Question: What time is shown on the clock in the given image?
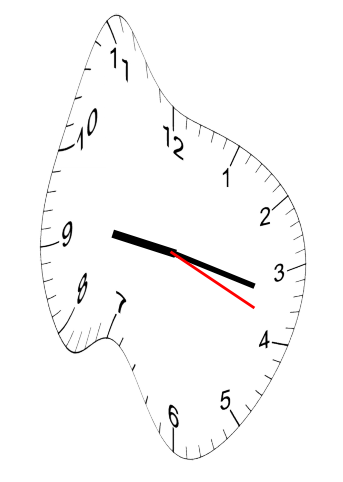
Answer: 09:17:19